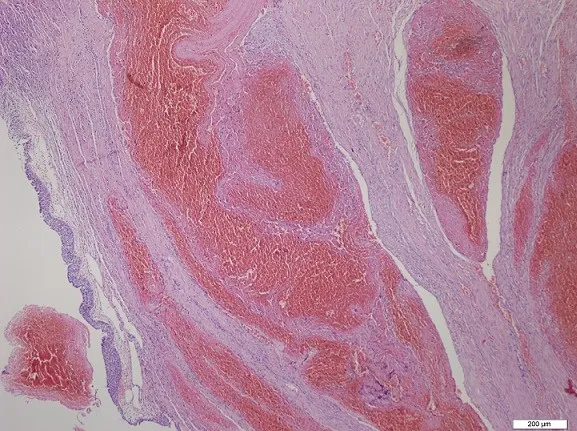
Encapsulated mass was composed of large, cavernous vascular spaces filled with blood cells.
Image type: pathology (h&e)